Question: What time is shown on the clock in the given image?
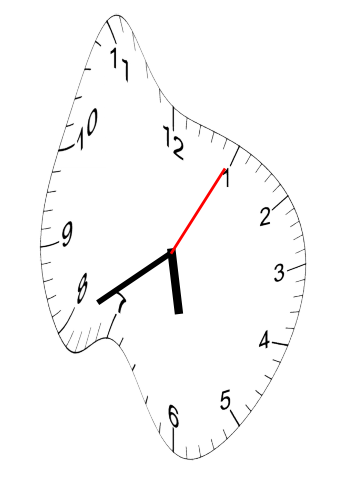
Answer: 05:40:05